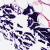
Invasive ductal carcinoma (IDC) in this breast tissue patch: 0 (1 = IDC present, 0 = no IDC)